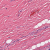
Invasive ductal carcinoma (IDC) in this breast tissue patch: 1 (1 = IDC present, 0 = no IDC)